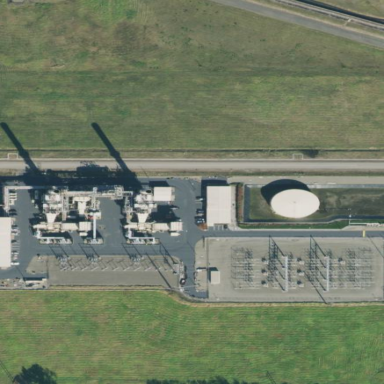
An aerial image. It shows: Power plant.